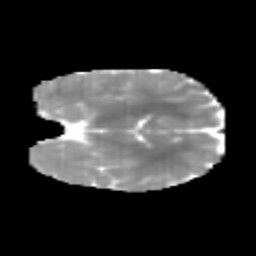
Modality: MD
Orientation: coronal
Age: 6
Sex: female
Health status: healthy